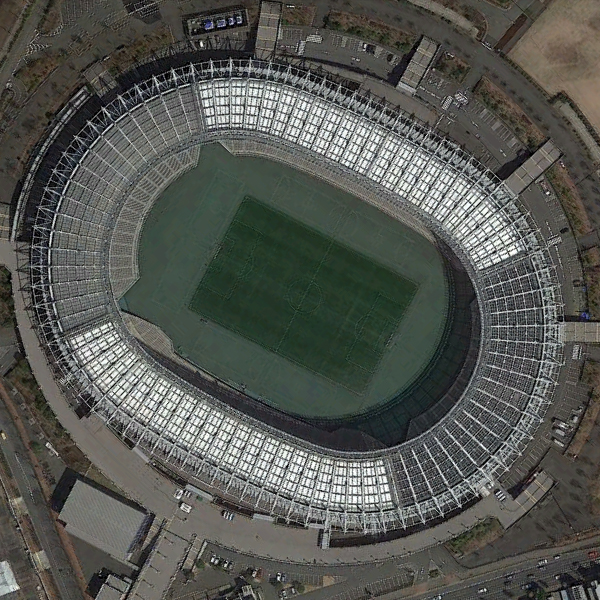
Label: Stadium